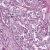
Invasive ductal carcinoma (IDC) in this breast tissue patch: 1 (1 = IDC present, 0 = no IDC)